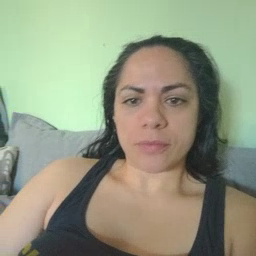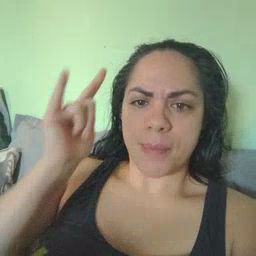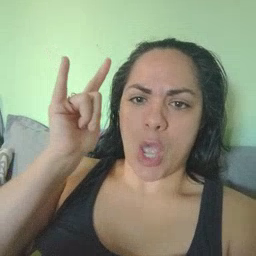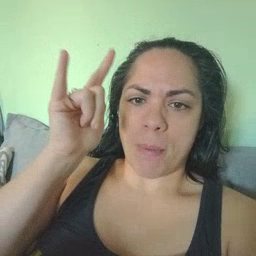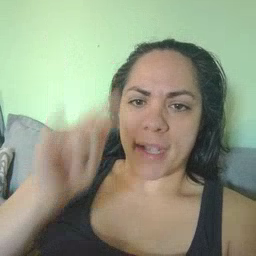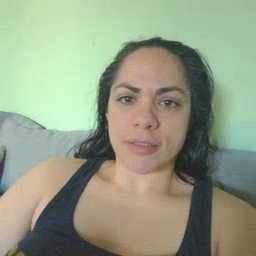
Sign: airplane